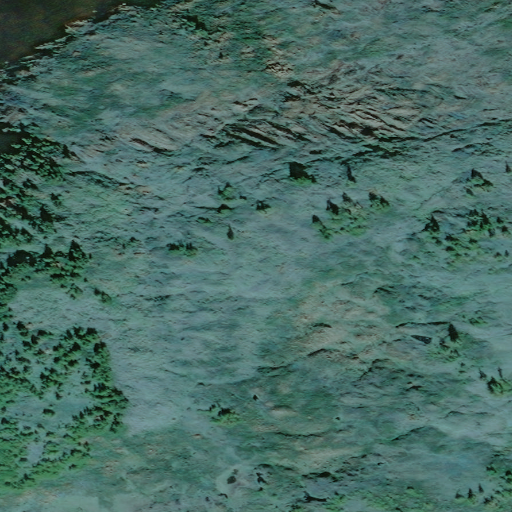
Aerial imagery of mountain in Alaska named Scott Peak containing only unknown